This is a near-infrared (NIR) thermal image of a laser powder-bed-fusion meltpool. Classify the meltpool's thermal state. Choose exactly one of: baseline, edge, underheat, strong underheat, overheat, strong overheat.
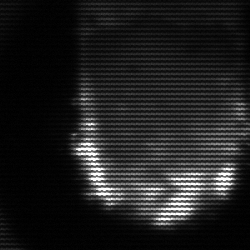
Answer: baseline